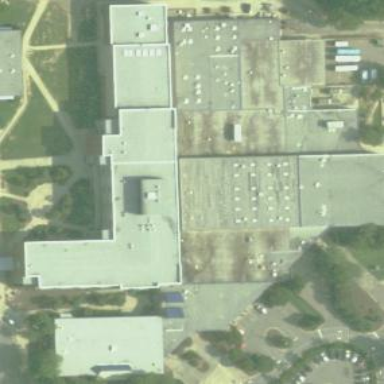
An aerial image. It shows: Commercial building.